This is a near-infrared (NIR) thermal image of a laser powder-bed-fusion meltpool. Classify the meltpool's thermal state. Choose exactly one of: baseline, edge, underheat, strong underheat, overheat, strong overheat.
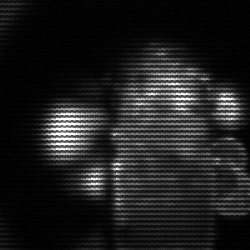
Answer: strong underheat